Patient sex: F
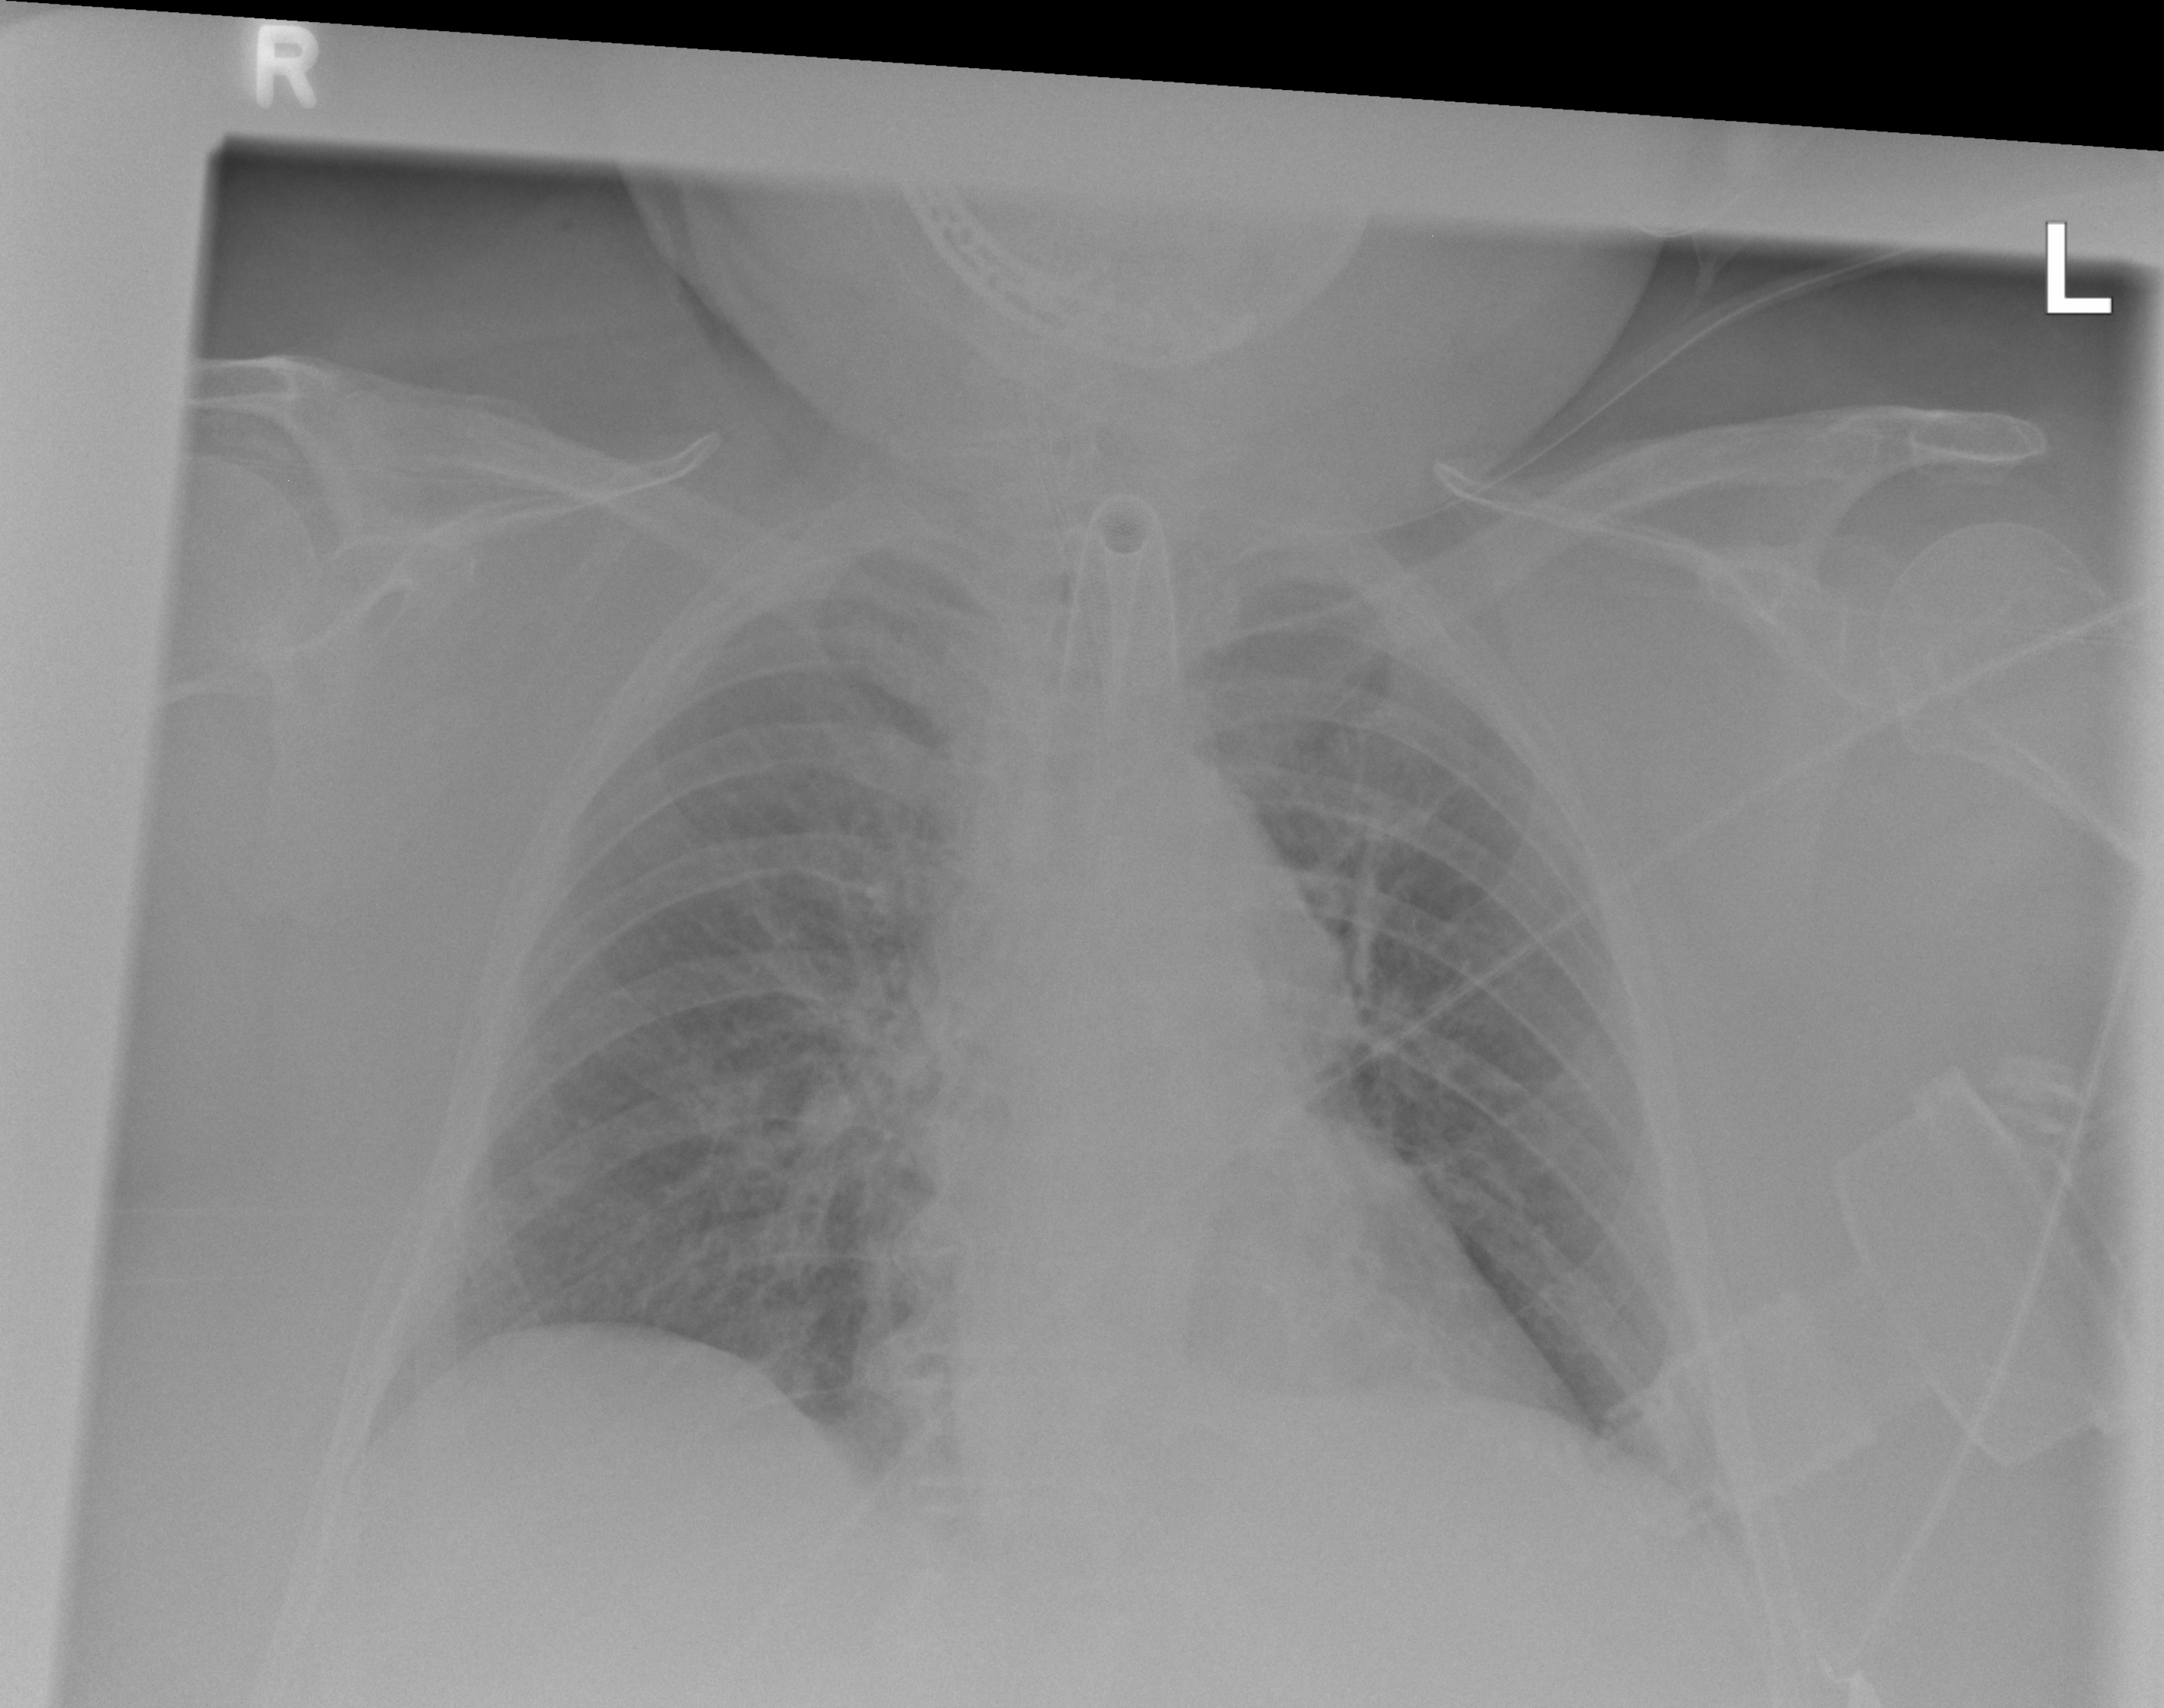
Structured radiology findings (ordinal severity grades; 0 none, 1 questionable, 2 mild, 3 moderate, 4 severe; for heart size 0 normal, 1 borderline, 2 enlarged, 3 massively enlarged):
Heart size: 2
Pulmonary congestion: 1
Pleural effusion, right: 0
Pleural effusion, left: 0
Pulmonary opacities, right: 0
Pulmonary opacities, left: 0
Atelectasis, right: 0
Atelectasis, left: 0